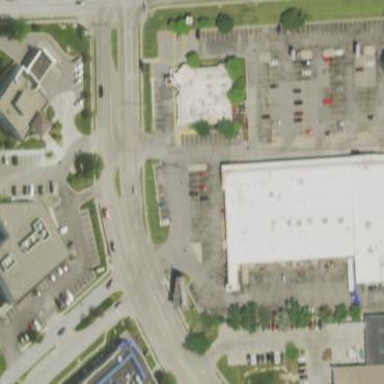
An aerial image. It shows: Retail building.